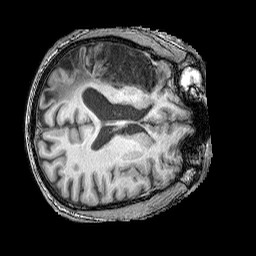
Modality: T1w
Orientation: axial
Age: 56
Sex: male
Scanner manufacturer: siemens
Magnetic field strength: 3 T
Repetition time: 2.25 s
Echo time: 0.00411 s